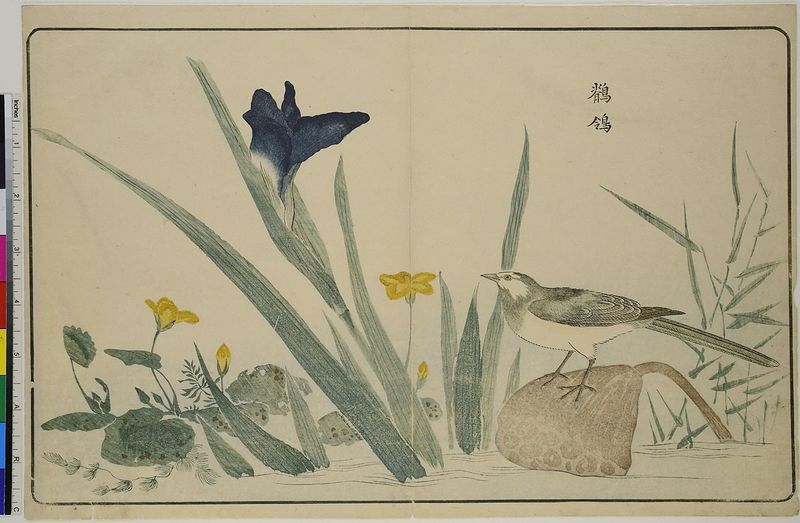
Titel: Bachstelze und Iris, aus dem Buch: Bilder importierter Vögel
Künstler: Kitao Masayoshi
Standort: Hamburg
Institution: Museum für Kunst und Gewerbe Hamburg
Schlagwörter: blau, vogel, wasser, gelb, blumen, zeichnung, gras, rahmen, blatt, stillleben, holzschnitt, japan, schriftzeichen, druck, druckgraphik, druckgrafik, lilie, china, iris, schwertlilie, zeit, farbholzschnitt, edo, bachstelze, reproduktionen, kanji, druckerzeugnisse, blüte, vögel, blindprägedruck, blinddruck